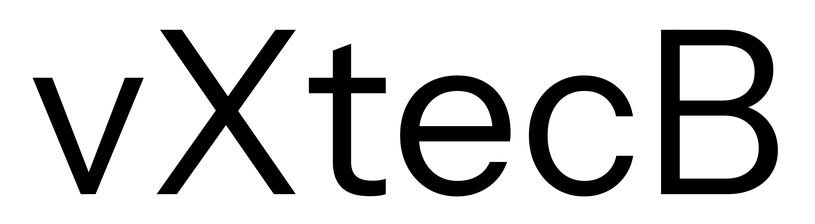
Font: InstrumentSans_Regular